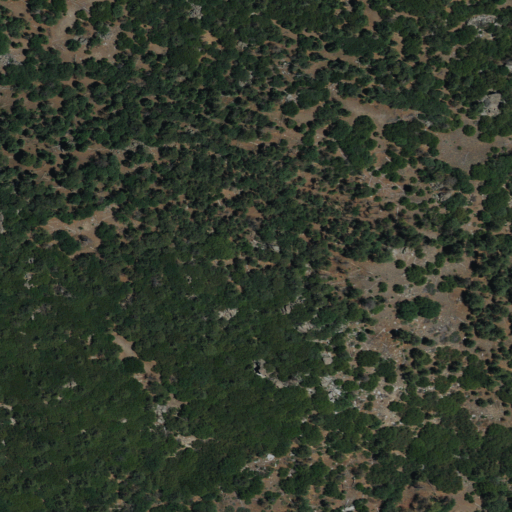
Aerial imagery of mountain in California named Weldon Peak containing evergreen forest, shrub, and mixed forest